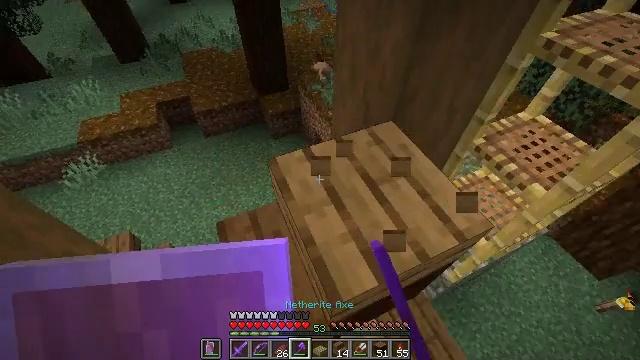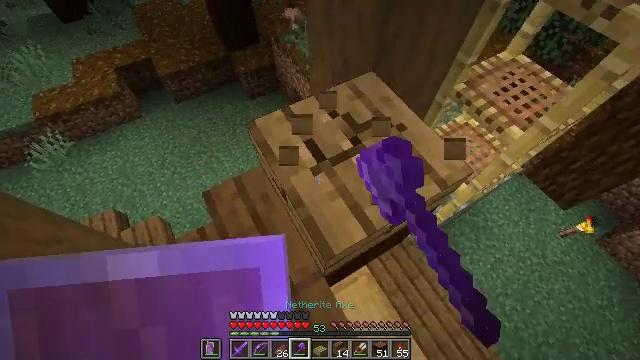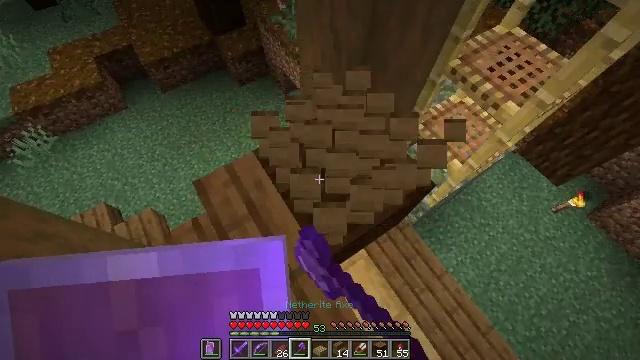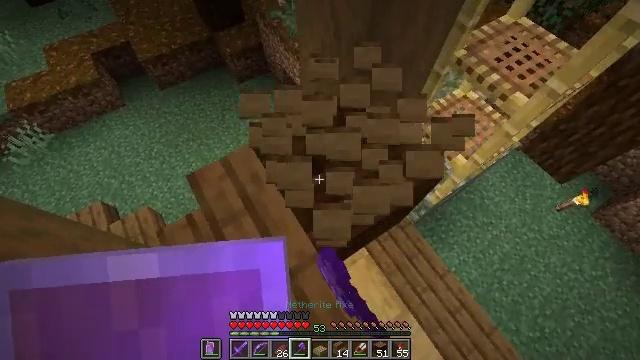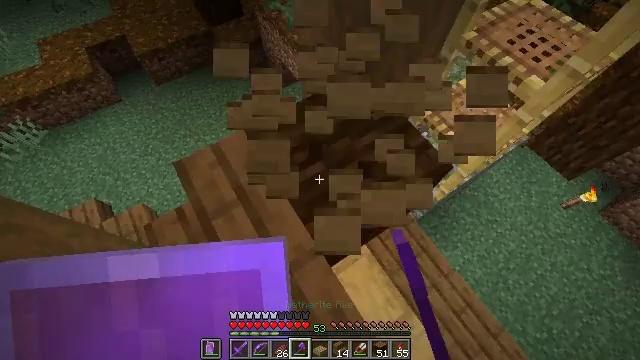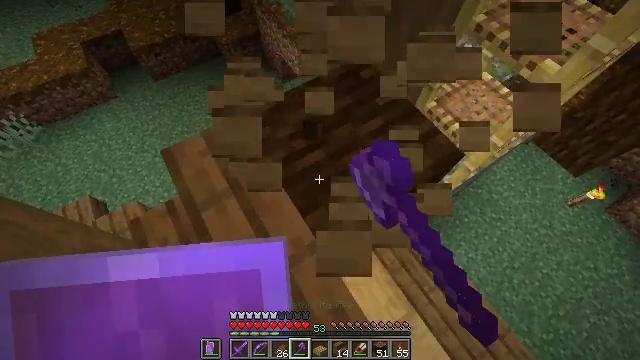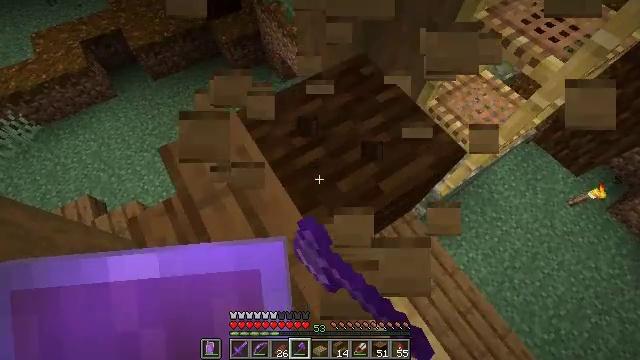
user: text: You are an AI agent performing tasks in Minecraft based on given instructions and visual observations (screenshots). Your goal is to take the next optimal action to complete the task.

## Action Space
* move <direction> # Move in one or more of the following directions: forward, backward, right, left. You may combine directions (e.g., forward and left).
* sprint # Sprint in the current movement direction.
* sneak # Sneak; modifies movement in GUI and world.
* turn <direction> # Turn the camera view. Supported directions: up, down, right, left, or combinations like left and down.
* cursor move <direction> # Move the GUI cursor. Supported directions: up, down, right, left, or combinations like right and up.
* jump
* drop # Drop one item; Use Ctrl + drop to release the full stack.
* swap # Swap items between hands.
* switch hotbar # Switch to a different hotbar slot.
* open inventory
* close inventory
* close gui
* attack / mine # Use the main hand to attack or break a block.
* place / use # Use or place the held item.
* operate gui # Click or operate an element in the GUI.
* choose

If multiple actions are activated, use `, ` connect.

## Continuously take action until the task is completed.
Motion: motion action
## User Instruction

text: Remove the oak slab to gather resources.
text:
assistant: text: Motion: sneak, turn right and down, attack / mine
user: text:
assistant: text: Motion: sneak, turn right and down, attack / mine
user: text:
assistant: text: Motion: sneak, attack / mine
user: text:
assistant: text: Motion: sneak, attack / mine
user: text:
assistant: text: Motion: sneak
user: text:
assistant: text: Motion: sneak
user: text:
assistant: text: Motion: sneak